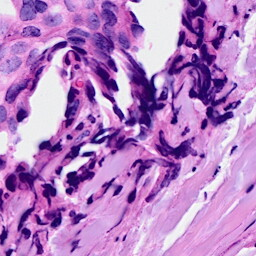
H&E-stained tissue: Breast